Interaction volume radius: 10 \u00c5
Interaction volume height: 10 \u00c5
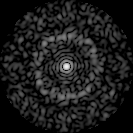
Disorder parameter: 0.8216